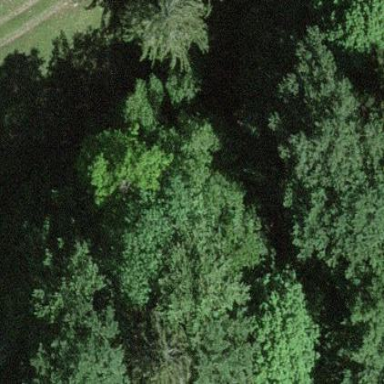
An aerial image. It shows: Evergreen broadleaved scrub.